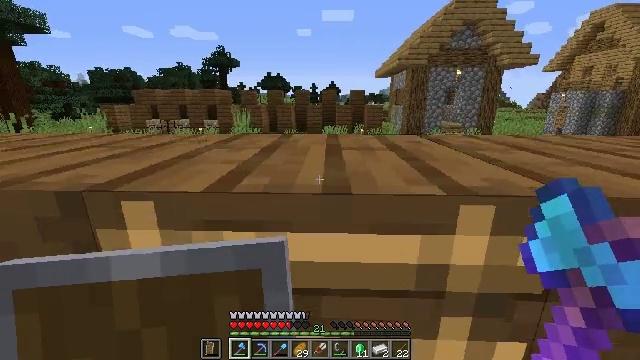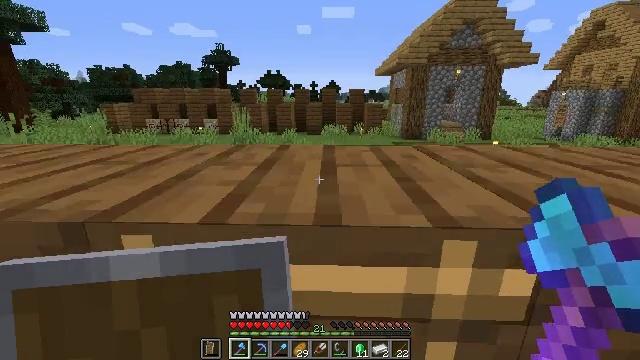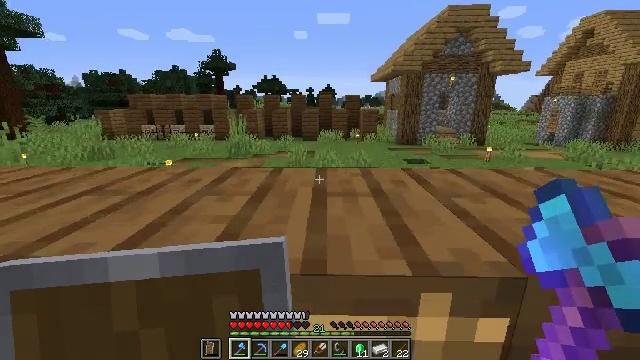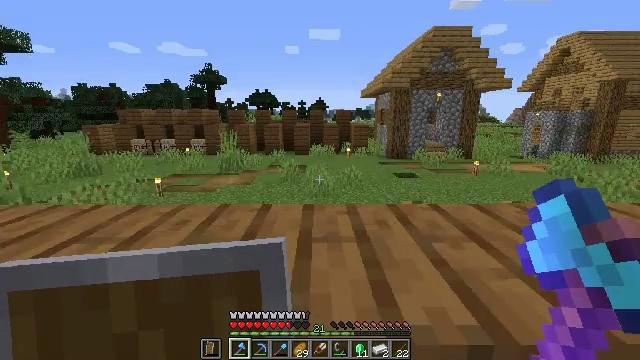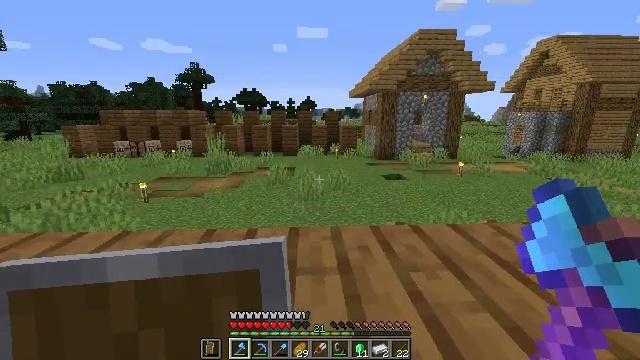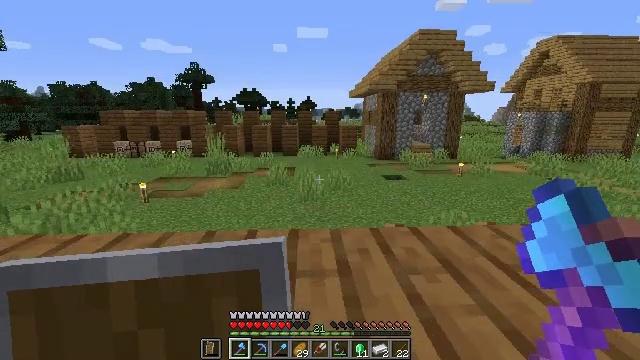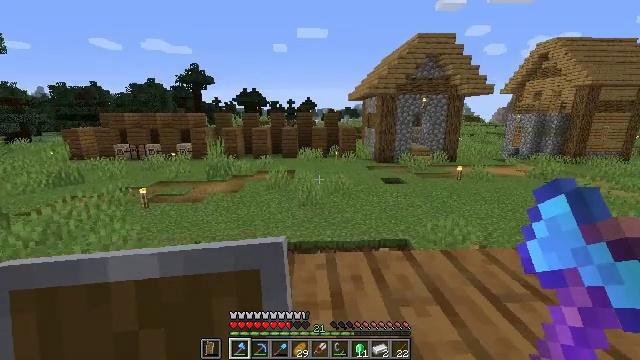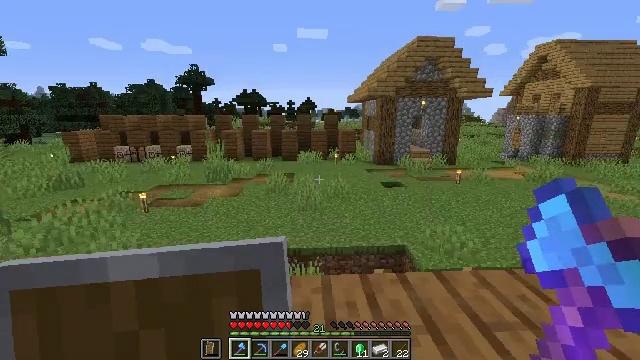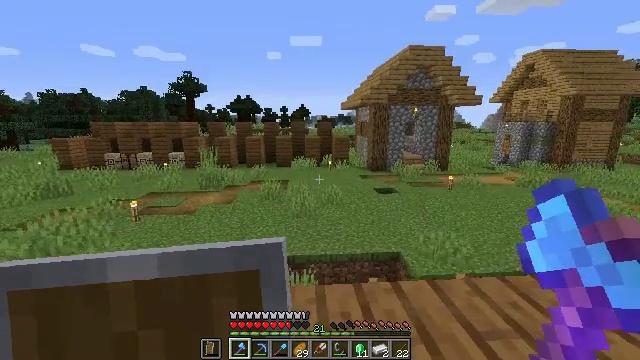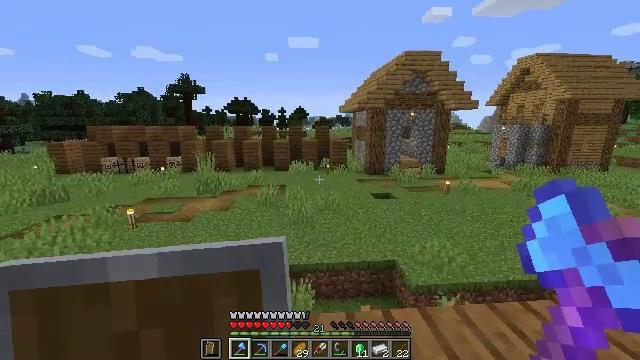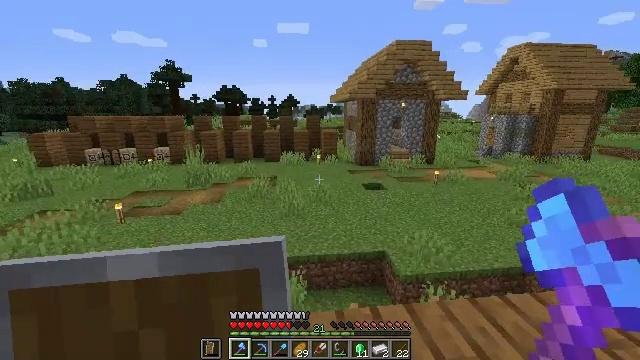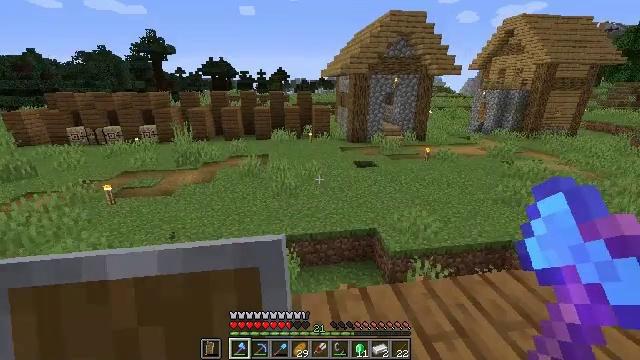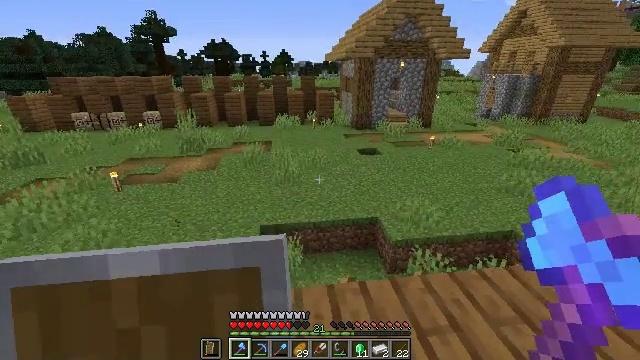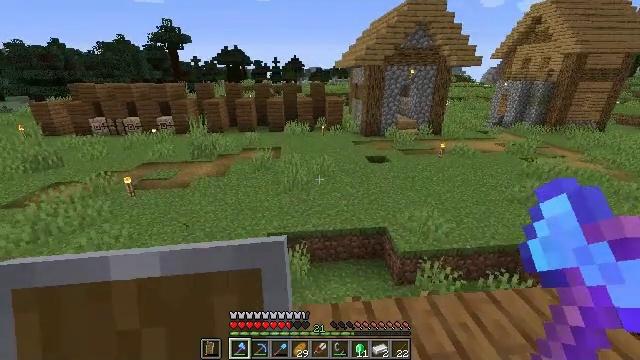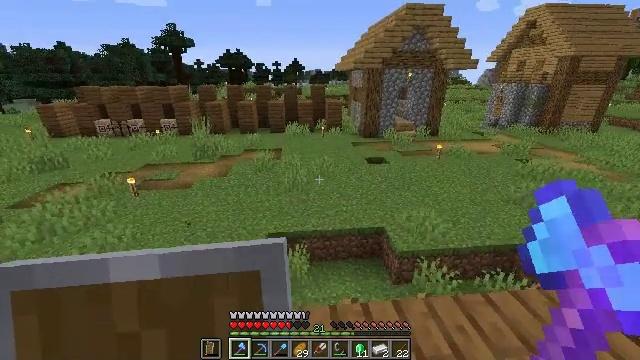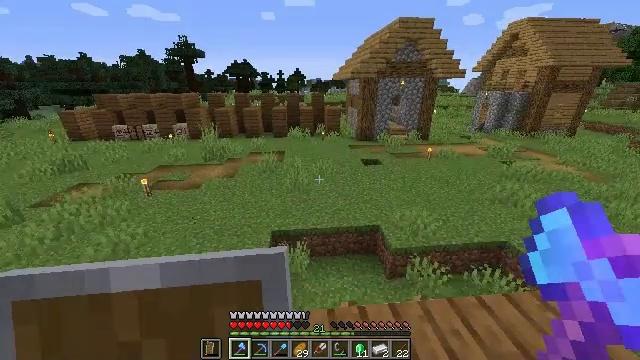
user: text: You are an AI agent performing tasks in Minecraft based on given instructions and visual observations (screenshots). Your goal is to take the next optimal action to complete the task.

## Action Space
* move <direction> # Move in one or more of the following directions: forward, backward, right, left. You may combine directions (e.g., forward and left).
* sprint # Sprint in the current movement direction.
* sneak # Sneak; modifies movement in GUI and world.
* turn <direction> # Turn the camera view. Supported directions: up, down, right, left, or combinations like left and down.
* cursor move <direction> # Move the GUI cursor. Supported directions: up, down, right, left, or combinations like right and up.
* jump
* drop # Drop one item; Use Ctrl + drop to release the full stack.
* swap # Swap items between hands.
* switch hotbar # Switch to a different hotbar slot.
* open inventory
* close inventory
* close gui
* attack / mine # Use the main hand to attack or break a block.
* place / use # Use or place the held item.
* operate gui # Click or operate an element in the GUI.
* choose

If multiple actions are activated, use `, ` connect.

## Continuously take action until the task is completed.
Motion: motion action
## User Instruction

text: Drop a shield.
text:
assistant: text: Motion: move forward, sprint, jump
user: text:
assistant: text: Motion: move forward, sprint, jump
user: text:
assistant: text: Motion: move forward, sprint, turn right and up, jump
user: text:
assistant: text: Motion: move forward, sprint, turn right, jump
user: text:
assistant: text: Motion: move forward, sprint, jump
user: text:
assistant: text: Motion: move forward, sprint, jump
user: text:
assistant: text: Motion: move forward, sprint, jump
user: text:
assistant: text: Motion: move forward, sprint, turn right and up, jump
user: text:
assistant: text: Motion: move forward, sprint, jump
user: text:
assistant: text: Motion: move forward, sprint, turn right and down, jump
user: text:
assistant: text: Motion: move forward, sprint, turn right and down, jump
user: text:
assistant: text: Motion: move forward, sprint, turn down
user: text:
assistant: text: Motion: move forward, sprint, turn left and up
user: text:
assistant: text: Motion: move forward, sprint
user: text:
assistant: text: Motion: move forward, sprint
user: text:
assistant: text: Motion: move forward, sprint
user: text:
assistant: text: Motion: move forward, turn right
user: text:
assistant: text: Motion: move forward, turn right and down
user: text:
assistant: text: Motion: move forward, turn right and down
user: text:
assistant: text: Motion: move forward, turn right
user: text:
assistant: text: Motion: turn right
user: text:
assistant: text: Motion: turn right
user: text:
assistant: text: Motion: turn right and up
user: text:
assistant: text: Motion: no_op
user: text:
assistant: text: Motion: no_op
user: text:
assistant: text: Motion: turn left
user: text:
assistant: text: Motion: turn left and down
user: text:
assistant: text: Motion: turn left and down
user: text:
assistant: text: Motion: turn left and down
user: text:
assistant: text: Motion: turn left and down